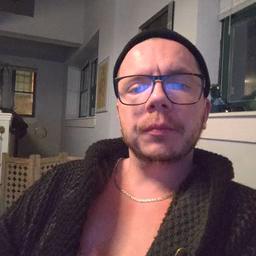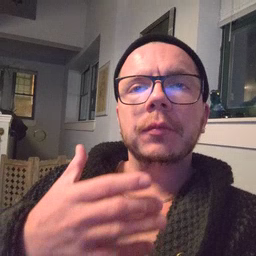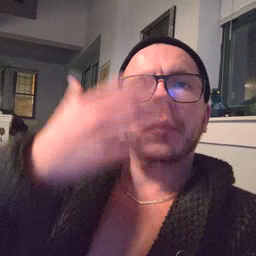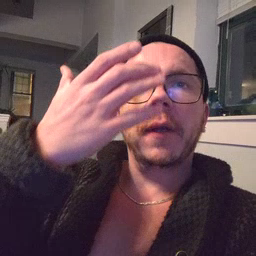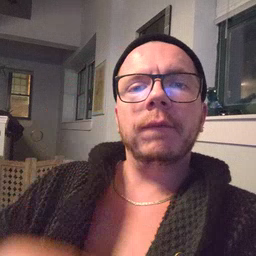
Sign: giraffe